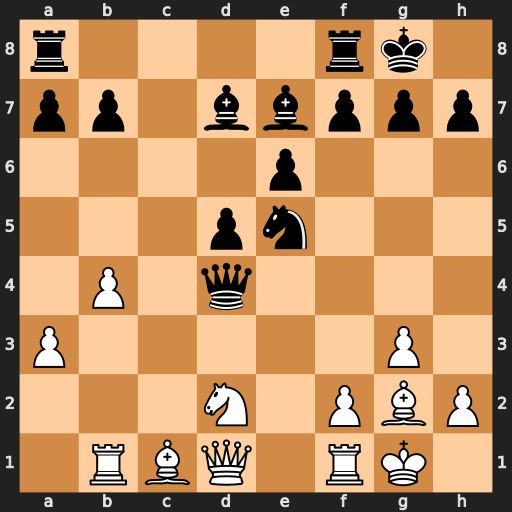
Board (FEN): r4rk1/pp1bbppp/4p3/3pn3/1P1q4/P5P1/3N1PBP/1RBQ1RK1
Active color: w
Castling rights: -
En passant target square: -
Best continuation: Bb2 Qd3 Bxe5